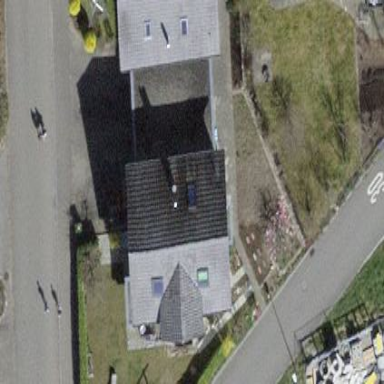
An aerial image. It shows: Semidetached house.